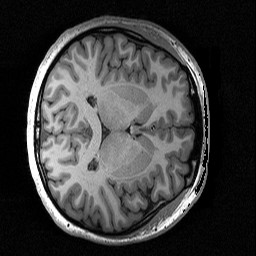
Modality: T1w
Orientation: axial